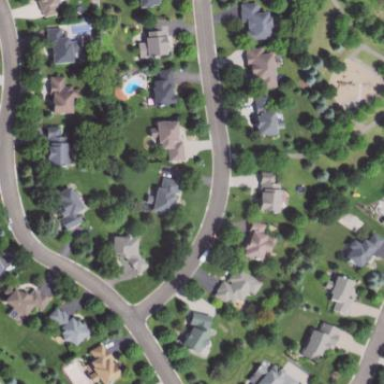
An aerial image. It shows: Residential area consisting of single-family homes.